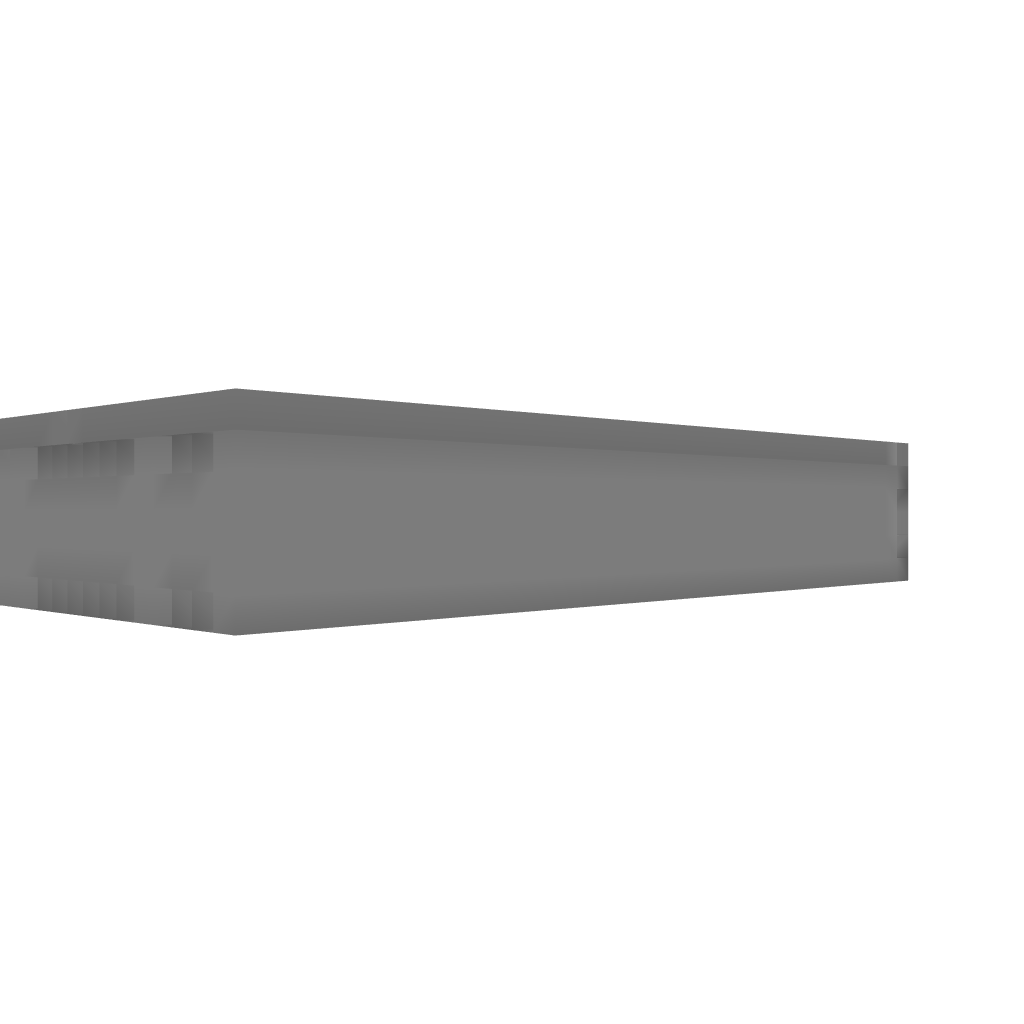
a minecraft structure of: Automatic sorting system bad low quality